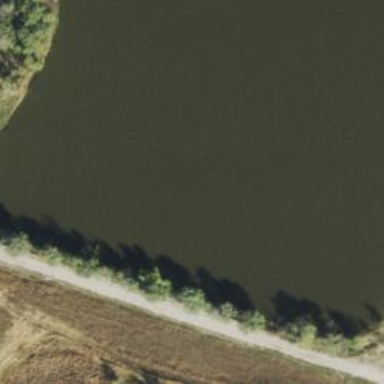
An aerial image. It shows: Dam across waterway.